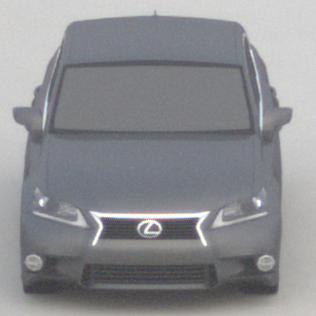
Make: Lexus
Model: GS 250
Detailed model: GS (L10)
Model produced from: 2012/06
Model produced until: 2013/12
Doors: 4
Color: gray
Road condition: dry road
Daytime: morning or afternoon
Contrast: low contrast